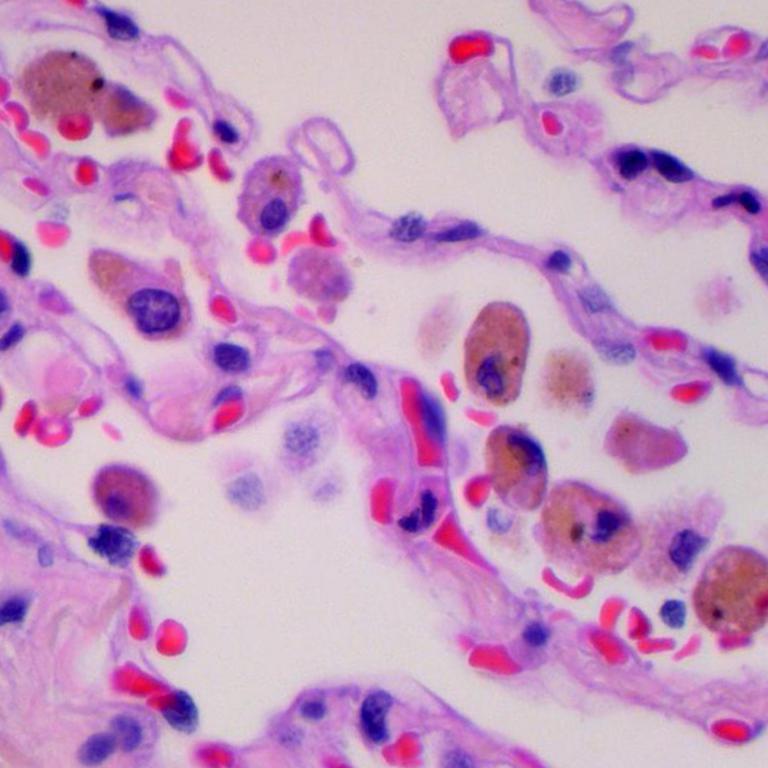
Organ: lung
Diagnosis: benign